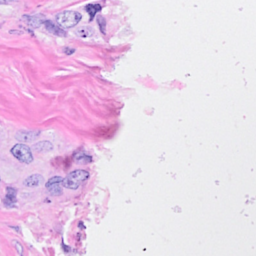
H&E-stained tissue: Breast